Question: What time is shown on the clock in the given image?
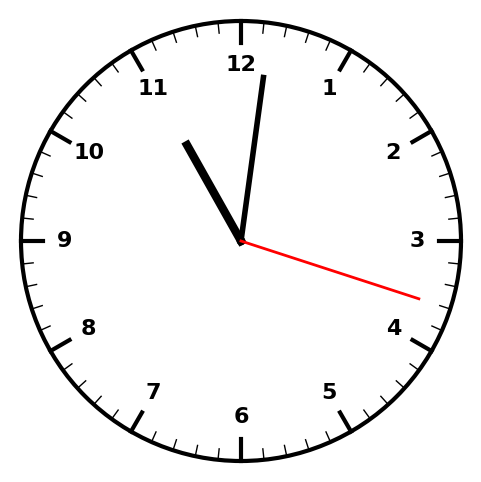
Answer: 11:01:18